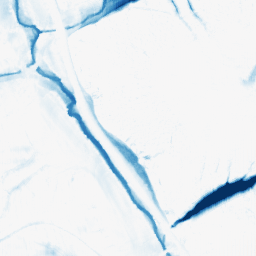
Category: morphological
Decomposition family: morphological_ellipse
Decomposition parameters: operation: closing
width: 30
height: 20
Upsampling method: fft_zeropad
Upsampling parameters: scale: 2
Upsampling scale: 2